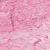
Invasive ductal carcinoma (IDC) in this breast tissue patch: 0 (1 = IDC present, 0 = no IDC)